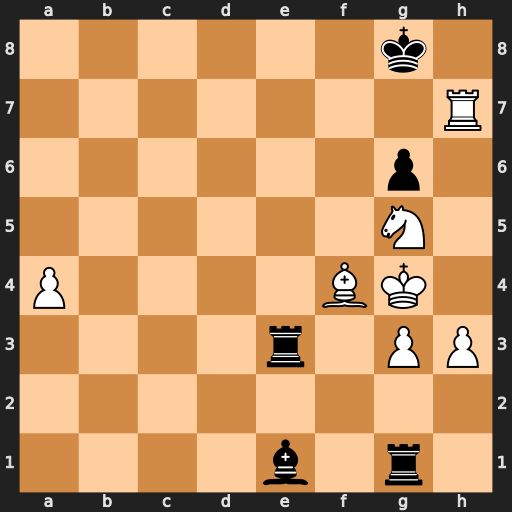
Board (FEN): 6k1/7R/6p1/6N1/P4BK1/4r1PP/8/4b1r1
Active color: w
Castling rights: -
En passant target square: -
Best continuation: Bxe3 Rxg3+ Kf4